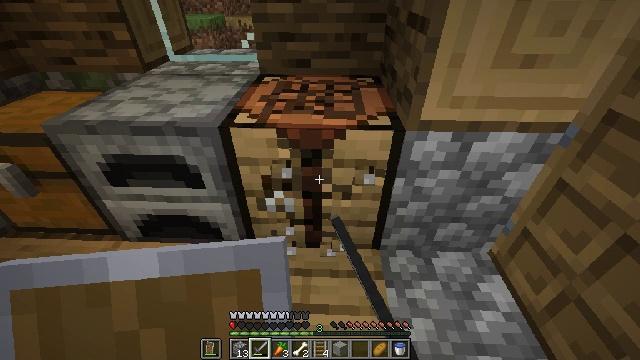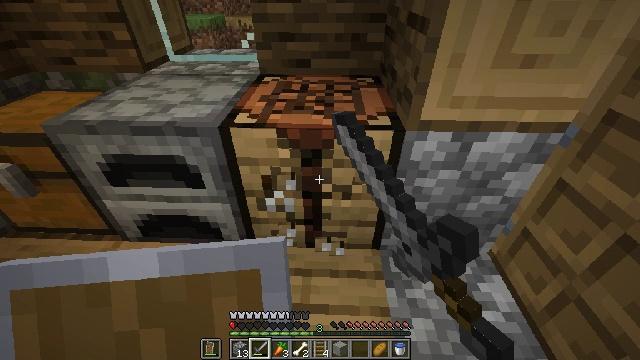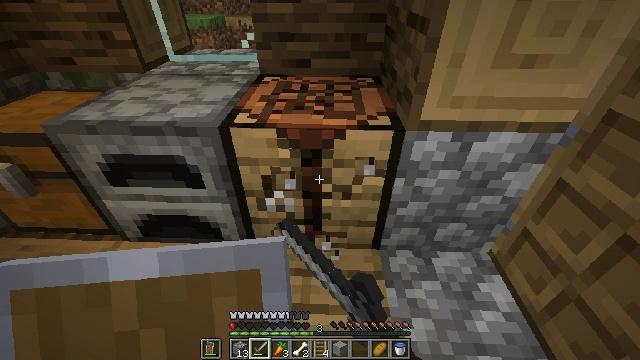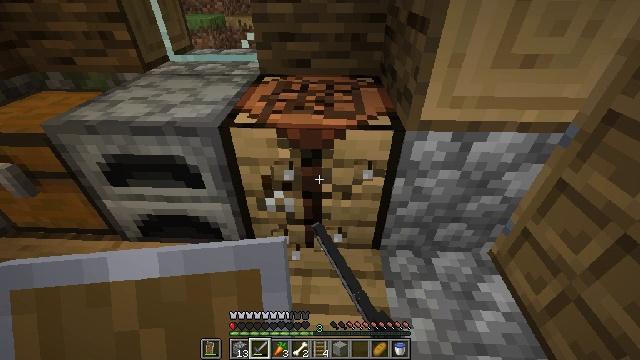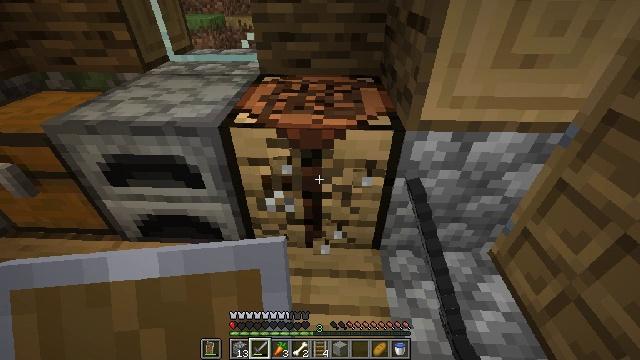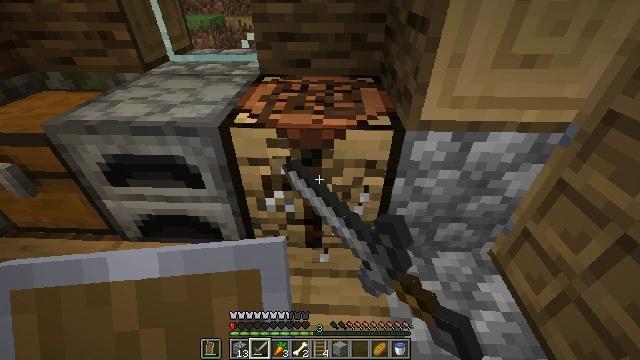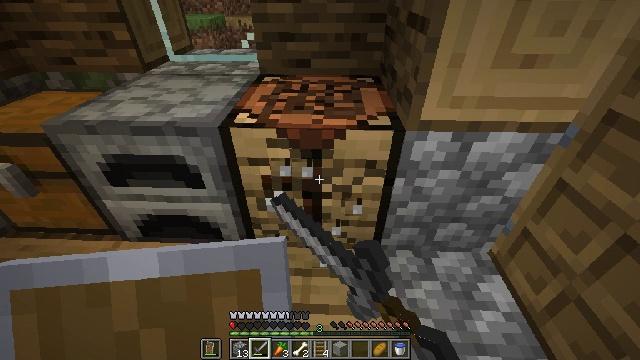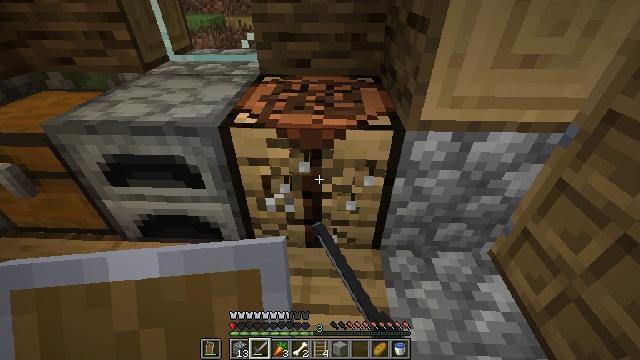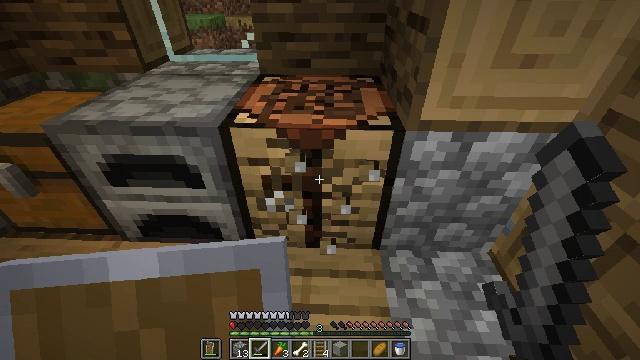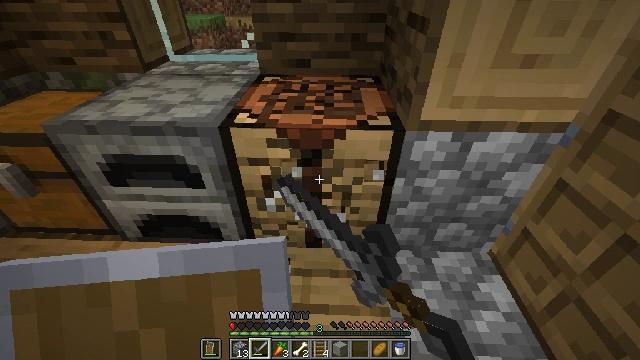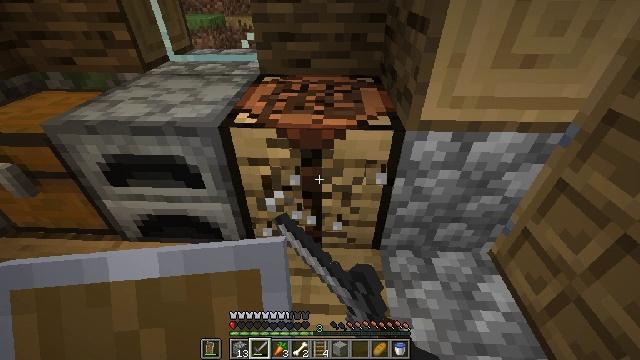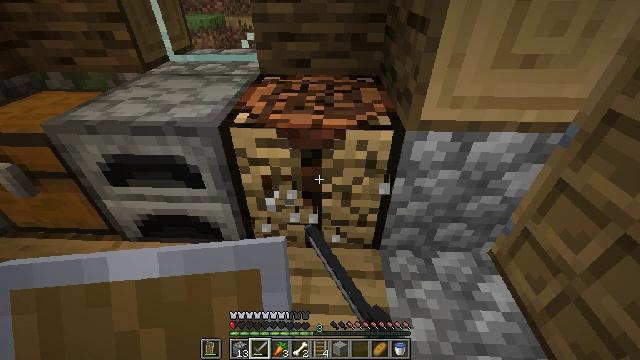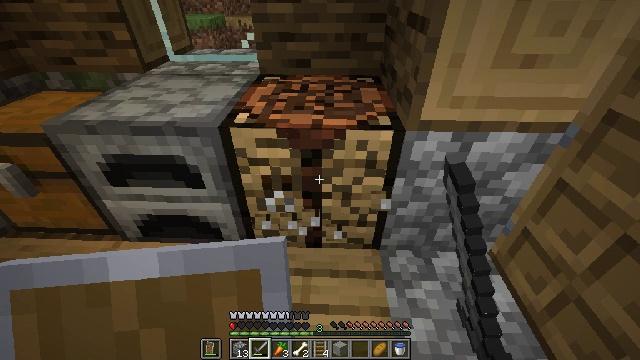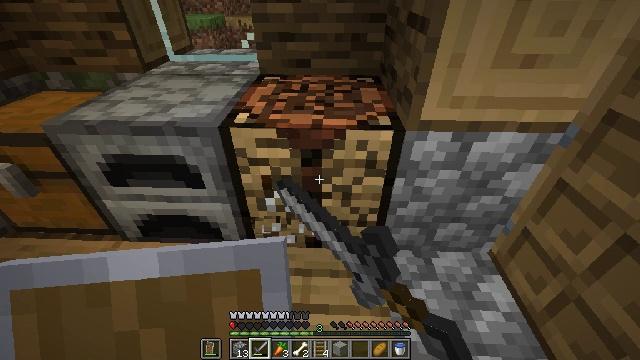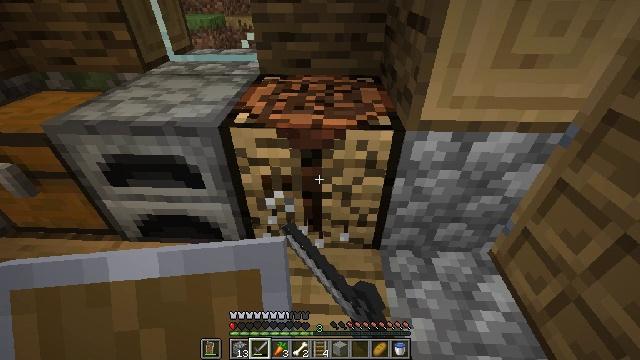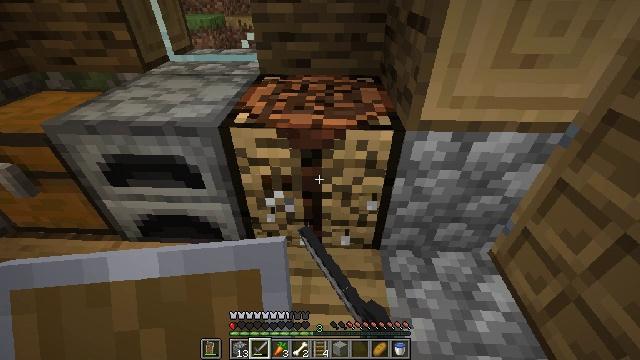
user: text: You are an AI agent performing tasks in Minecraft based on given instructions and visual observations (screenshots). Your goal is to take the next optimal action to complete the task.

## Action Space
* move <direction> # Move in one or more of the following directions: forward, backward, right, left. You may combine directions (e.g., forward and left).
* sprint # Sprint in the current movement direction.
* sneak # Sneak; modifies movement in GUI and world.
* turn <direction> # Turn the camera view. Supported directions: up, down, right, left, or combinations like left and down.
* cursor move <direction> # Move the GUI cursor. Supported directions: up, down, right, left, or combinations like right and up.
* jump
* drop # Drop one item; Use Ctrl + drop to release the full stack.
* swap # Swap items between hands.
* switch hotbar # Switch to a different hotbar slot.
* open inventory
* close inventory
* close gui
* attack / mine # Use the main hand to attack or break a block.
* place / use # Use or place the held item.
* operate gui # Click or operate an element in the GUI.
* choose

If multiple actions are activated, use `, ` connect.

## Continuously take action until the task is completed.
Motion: motion action
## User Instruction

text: Attack the crafting table to break it.
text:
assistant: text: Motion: attack / mine
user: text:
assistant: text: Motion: attack / mine
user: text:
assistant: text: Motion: attack / mine
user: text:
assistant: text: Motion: attack / mine
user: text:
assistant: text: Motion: attack / mine
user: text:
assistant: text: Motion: attack / mine
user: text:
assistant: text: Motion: attack / mine
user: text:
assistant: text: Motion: attack / mine
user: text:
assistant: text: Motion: attack / mine
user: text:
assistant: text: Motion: attack / mine
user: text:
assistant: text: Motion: attack / mine
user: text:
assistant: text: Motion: attack / mine
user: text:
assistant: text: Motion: attack / mine
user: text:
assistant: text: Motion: attack / mine
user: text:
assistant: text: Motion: attack / mine
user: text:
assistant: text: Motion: attack / mine
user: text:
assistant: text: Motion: attack / mine
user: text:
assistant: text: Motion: attack / mine
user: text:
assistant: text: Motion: attack / mine
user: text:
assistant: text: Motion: attack / mine
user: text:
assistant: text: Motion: attack / mine
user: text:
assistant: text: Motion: attack / mine
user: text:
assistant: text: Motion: attack / mine
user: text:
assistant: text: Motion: attack / mine
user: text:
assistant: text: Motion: attack / mine